Aerial crown-view tile of a tropical tree (Barro Colorado Island, Panama), acquired 20240918:
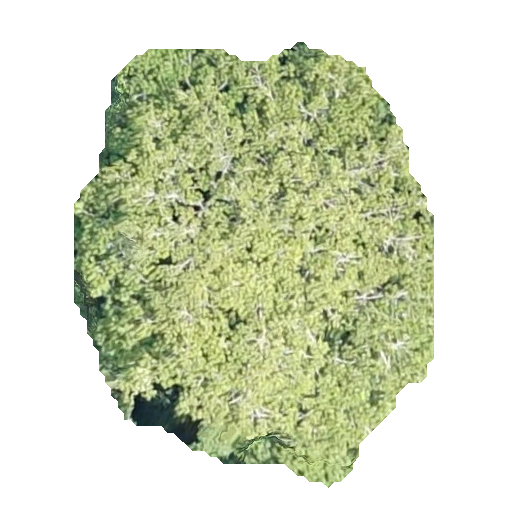
Species: Sterculia apetala
GBIF accepted scientific name: Sterculia apetala
Crown area: 194.013 m²